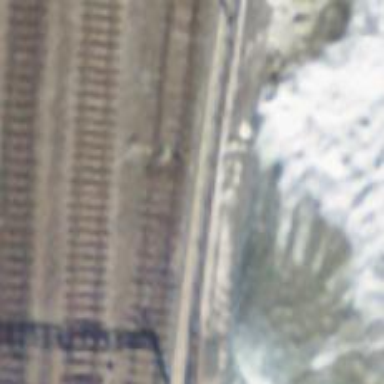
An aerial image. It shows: Railway switch.